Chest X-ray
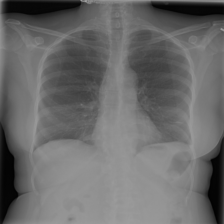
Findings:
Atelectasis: negative
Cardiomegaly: negative
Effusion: negative
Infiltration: negative
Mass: negative
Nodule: negative
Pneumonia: negative
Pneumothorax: negative
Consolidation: negative
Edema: negative
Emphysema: negative
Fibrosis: negative
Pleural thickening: negative
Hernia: negative